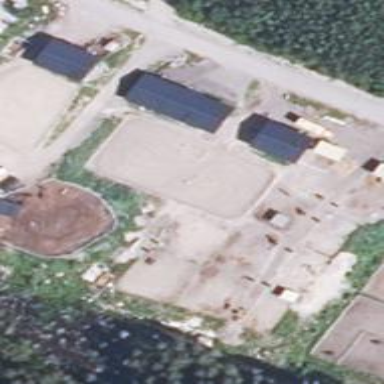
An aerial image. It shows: Equestrian pitch surrounded by fence.